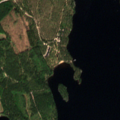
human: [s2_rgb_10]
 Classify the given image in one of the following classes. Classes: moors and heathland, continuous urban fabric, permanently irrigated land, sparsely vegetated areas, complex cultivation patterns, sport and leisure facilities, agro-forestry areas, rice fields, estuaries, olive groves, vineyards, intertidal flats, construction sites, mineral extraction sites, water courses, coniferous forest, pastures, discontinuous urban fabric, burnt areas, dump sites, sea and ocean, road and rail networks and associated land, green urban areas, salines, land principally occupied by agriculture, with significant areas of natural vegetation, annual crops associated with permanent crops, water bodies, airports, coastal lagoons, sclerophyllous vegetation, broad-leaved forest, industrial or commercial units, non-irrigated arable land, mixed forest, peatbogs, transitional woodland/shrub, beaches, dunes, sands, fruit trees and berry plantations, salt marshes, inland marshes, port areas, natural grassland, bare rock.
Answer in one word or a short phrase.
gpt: coniferous forest, mixed forest, water bodies